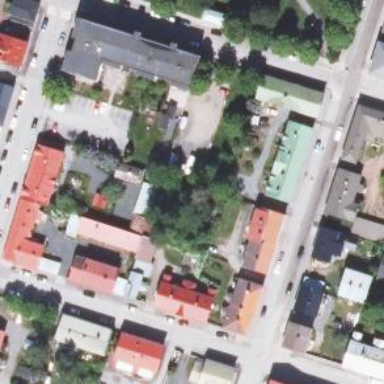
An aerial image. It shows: Residential area.